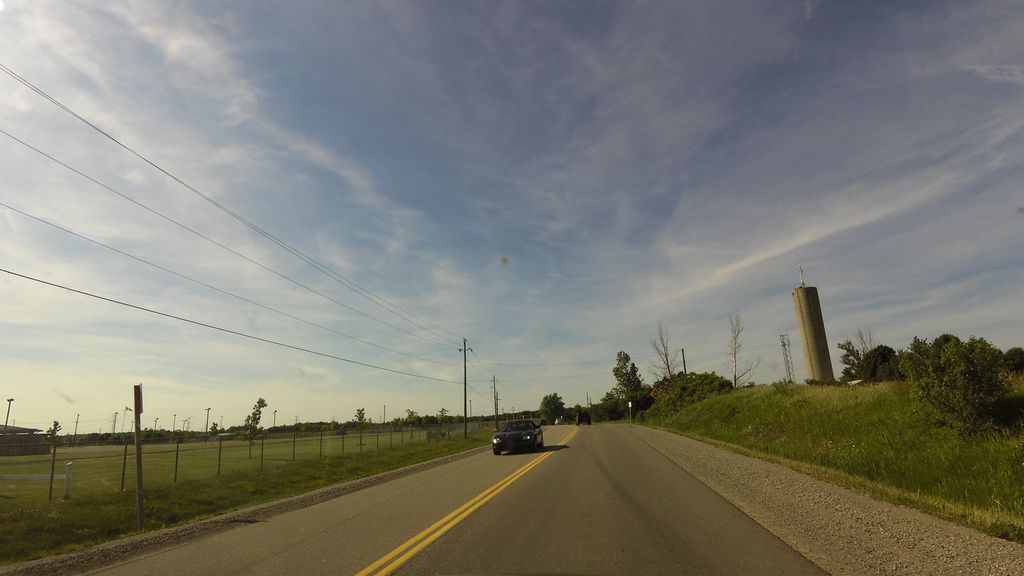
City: hamilton